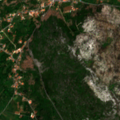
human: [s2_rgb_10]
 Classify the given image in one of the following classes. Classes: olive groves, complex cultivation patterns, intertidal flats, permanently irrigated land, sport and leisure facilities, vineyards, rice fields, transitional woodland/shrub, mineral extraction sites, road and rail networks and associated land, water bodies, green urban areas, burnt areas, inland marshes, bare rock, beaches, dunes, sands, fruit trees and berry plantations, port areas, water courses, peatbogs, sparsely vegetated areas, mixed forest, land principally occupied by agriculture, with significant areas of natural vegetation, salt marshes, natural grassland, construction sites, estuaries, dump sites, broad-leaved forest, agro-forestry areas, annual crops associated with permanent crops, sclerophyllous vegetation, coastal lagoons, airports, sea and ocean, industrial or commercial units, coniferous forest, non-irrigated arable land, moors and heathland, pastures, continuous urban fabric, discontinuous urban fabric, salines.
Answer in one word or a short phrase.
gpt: discontinuous urban fabric, land principally occupied by agriculture, with significant areas of natural vegetation, sclerophyllous vegetation, transitional woodland/shrub